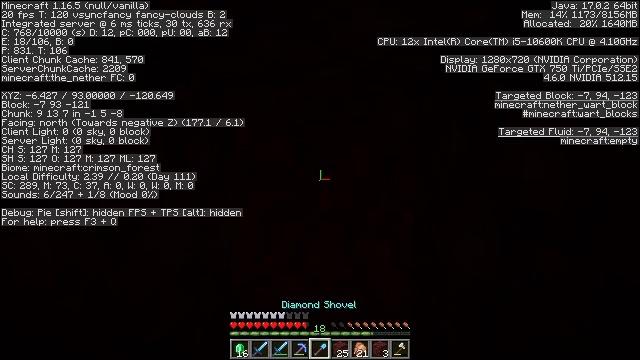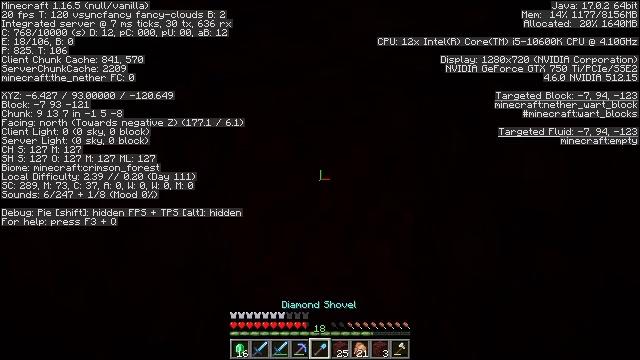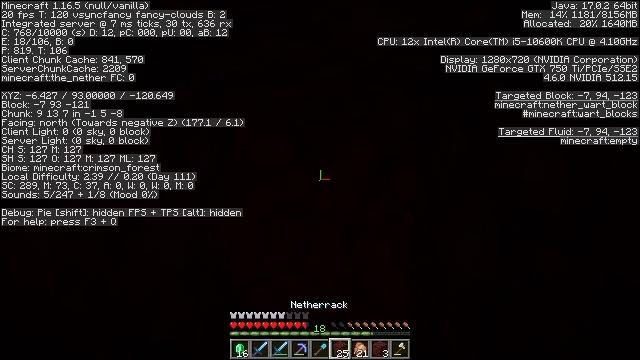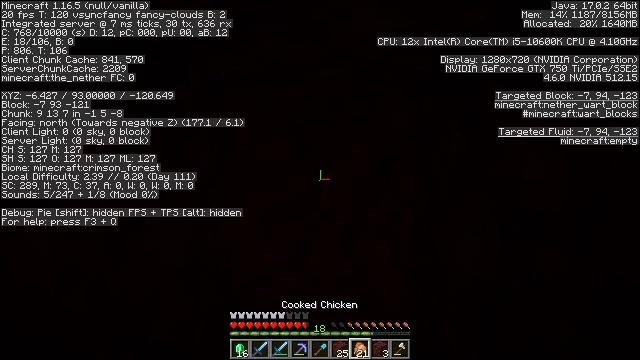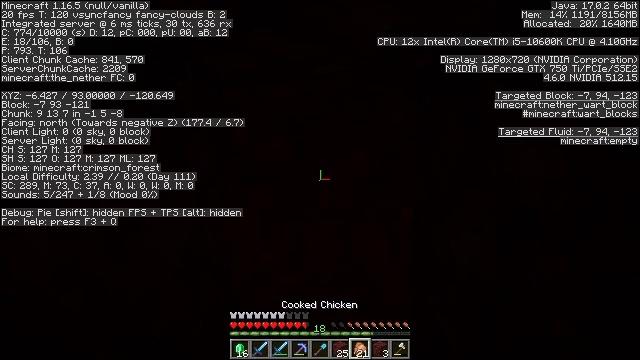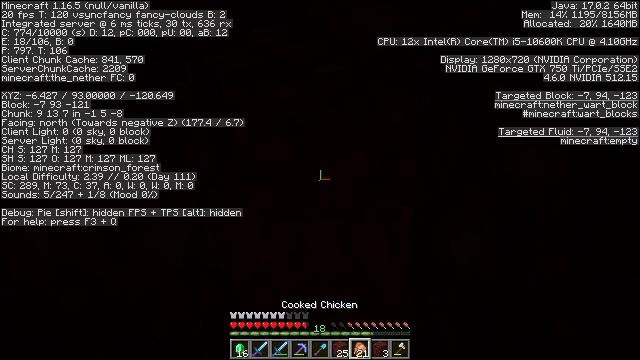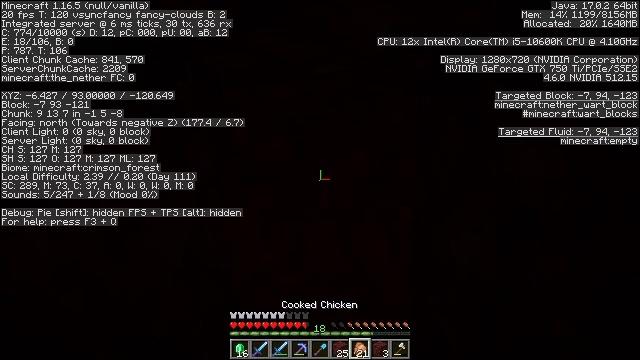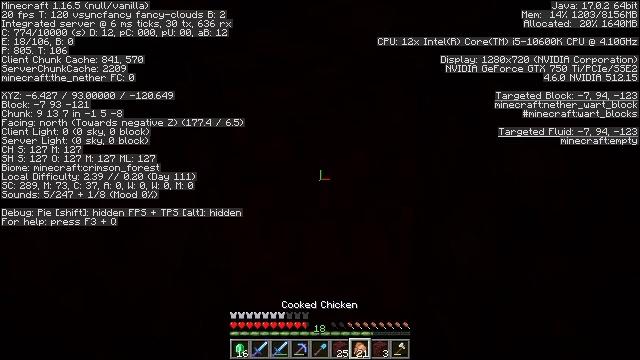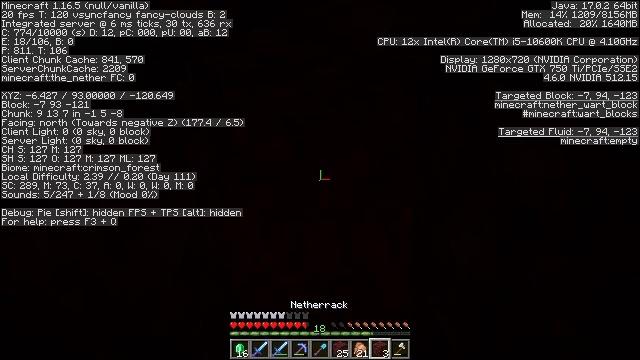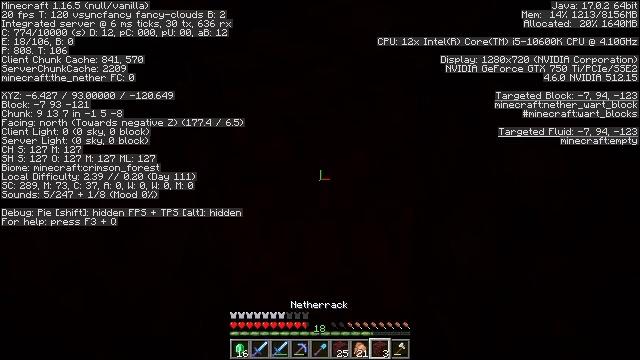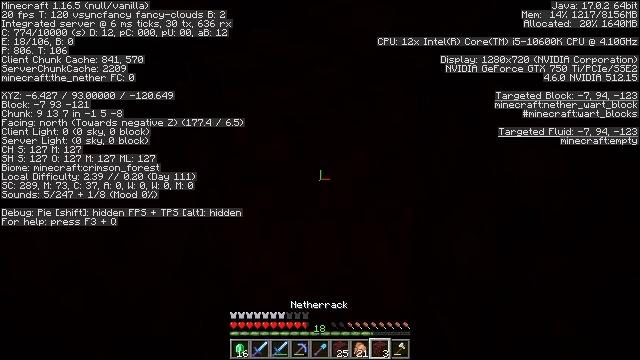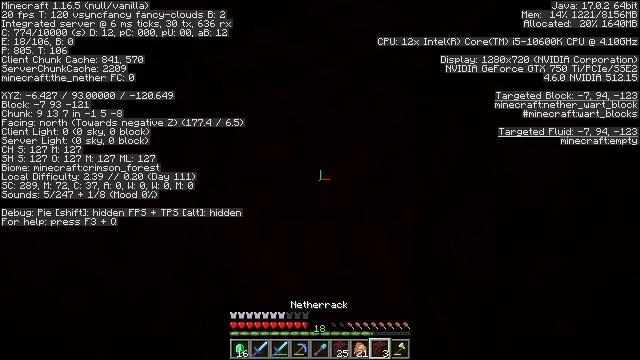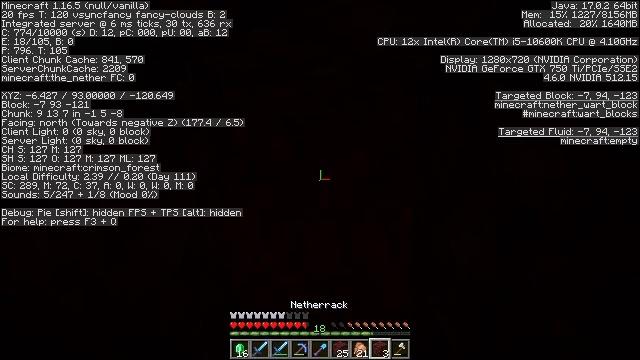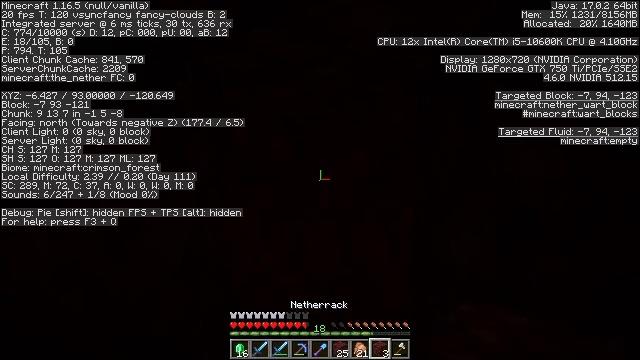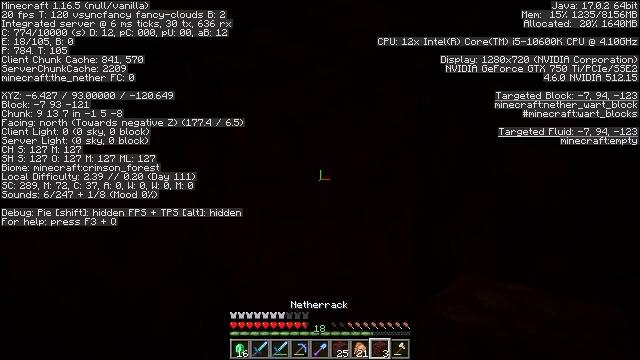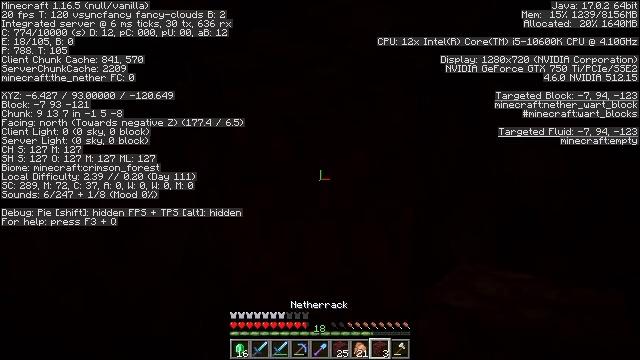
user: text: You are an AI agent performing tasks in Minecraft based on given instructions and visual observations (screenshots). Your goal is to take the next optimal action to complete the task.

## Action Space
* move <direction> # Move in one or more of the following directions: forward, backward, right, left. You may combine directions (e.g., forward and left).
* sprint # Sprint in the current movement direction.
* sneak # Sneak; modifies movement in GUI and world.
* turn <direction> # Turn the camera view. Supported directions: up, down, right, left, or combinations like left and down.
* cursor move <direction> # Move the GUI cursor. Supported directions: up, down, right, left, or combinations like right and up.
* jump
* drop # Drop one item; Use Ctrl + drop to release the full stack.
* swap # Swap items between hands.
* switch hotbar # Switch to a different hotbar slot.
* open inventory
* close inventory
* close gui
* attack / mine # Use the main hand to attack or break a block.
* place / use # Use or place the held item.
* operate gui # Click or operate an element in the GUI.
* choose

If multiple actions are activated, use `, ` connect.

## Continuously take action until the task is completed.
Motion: motion action
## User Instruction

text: Break the nether wart block with a tool.
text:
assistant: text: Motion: no_op
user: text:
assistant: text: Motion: no_op
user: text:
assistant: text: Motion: no_op
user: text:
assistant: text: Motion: no_op
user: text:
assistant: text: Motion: no_op
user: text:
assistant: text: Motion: no_op
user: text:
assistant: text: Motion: no_op
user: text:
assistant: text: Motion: no_op
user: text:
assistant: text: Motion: no_op
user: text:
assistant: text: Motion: no_op
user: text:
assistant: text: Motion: no_op
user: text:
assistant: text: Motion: no_op
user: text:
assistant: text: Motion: no_op
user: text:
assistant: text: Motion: no_op
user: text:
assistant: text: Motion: no_op
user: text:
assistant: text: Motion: no_op
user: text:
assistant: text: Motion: no_op
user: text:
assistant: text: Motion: no_op
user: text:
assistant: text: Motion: no_op
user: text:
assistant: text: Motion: no_op
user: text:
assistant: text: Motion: no_op
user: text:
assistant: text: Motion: no_op
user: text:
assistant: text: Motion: no_op
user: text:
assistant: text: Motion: turn down
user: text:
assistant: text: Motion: no_op
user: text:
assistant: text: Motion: attack / mine
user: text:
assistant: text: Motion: attack / mine
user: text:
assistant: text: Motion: attack / mine
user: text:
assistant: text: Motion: attack / mine
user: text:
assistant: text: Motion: attack / mine